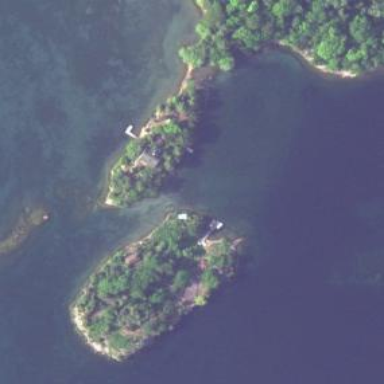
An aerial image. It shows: Islet.